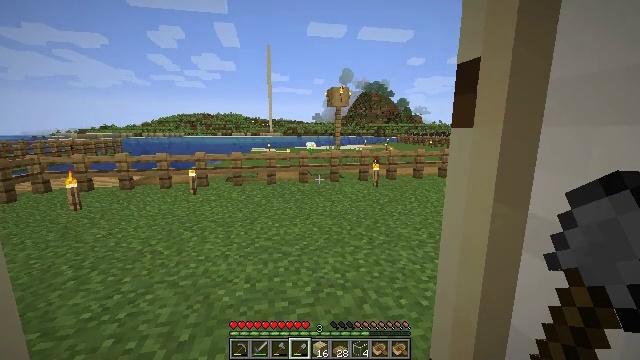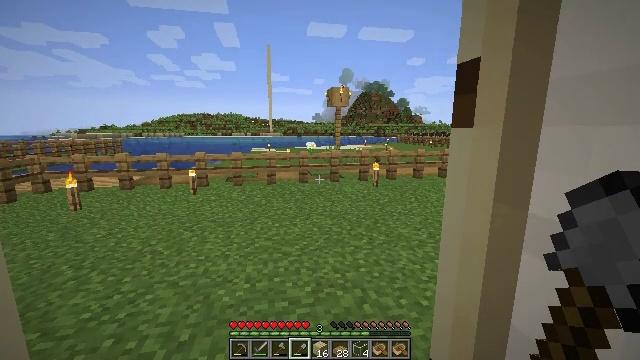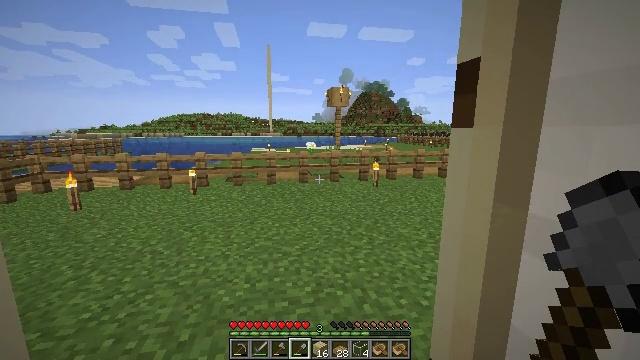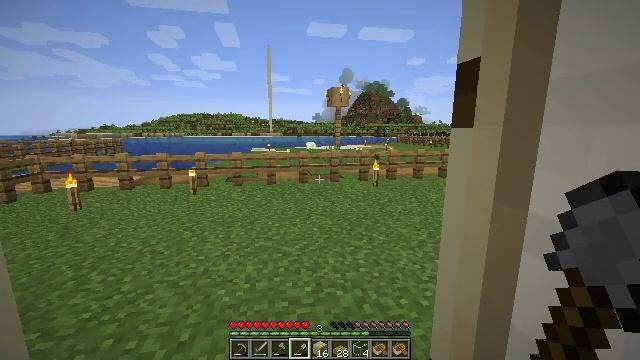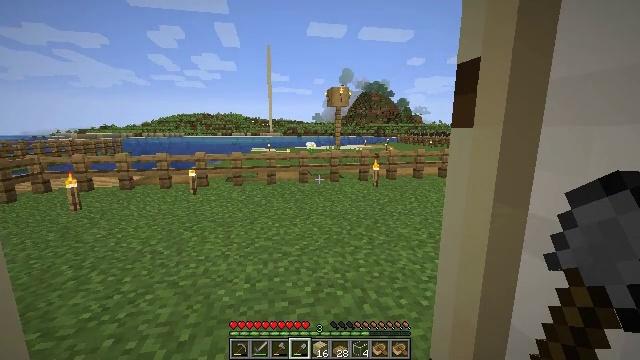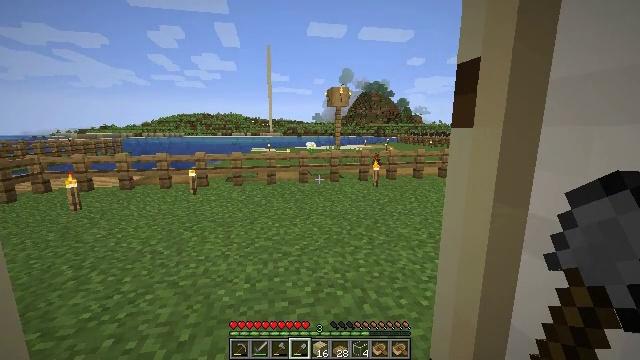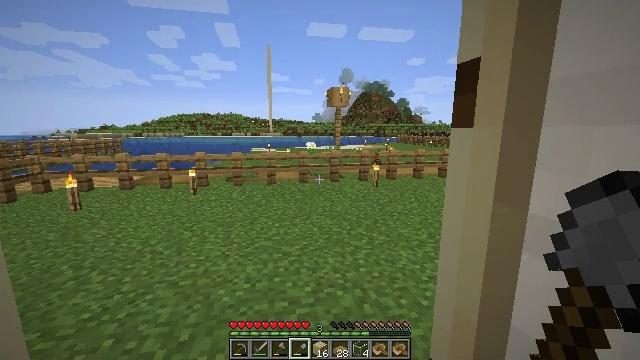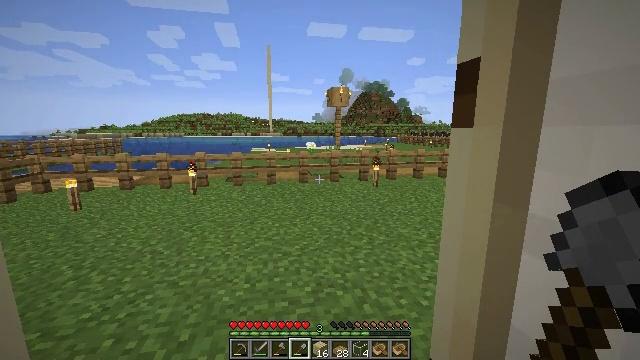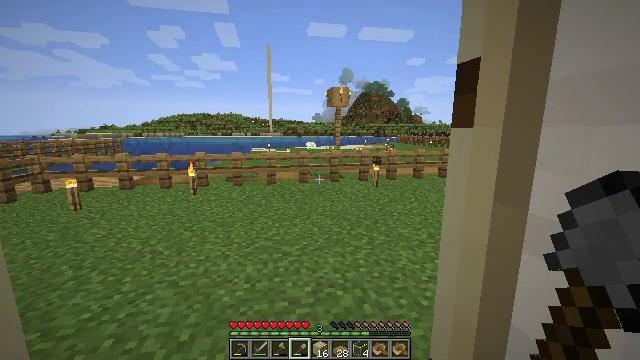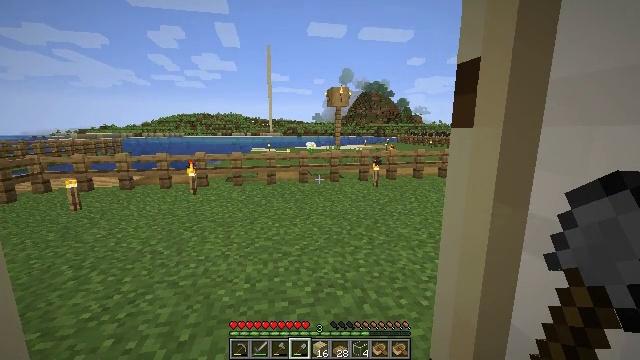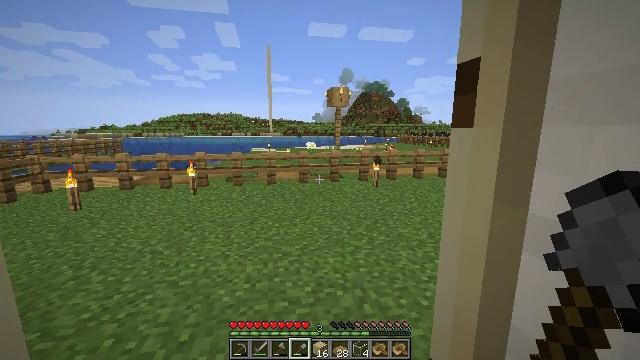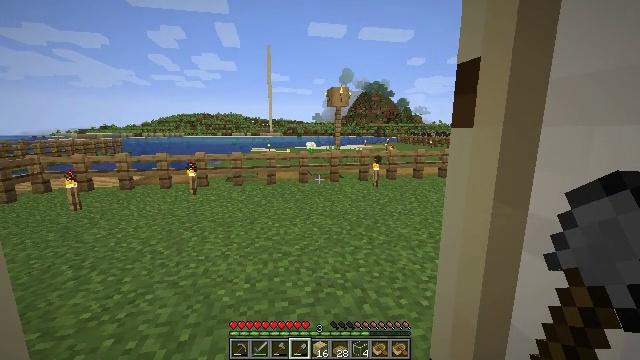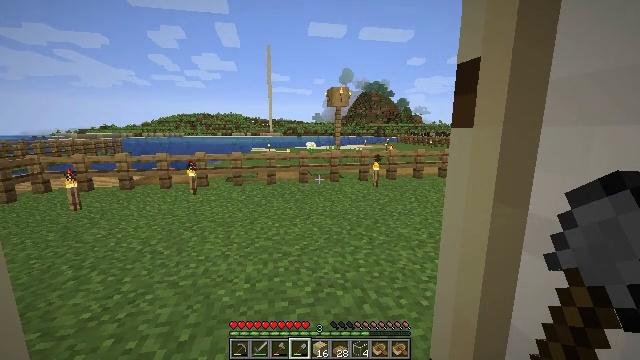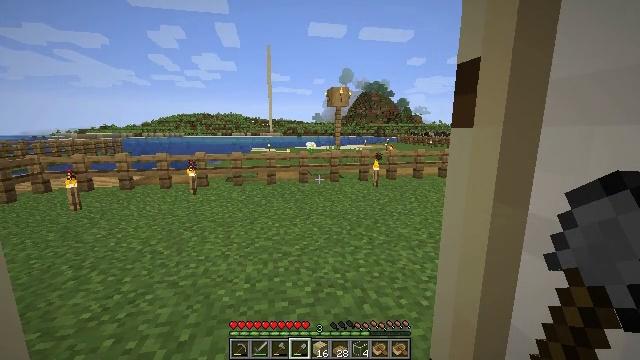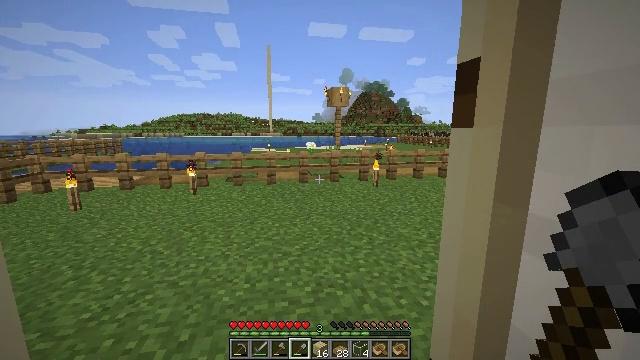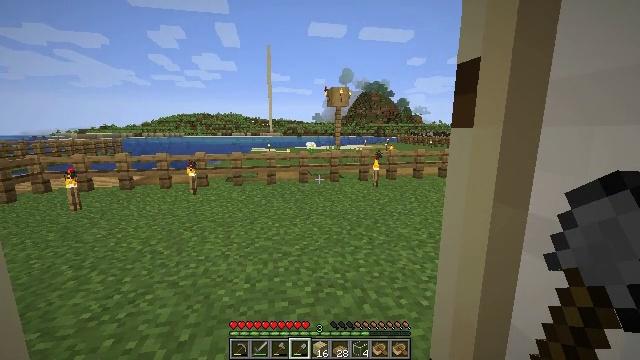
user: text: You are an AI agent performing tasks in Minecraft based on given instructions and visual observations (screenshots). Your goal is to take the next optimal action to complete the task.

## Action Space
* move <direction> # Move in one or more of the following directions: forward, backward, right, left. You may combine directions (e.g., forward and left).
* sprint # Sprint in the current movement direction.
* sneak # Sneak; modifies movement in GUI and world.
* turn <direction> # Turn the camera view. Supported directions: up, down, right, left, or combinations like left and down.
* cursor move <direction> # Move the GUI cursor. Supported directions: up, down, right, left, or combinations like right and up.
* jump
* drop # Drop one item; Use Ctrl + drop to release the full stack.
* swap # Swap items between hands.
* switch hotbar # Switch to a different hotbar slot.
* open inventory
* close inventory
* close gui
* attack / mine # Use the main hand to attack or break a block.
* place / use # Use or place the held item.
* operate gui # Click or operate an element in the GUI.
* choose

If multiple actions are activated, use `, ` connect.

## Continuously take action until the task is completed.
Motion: motion action
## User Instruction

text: Mine planks.
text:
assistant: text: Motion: no_op
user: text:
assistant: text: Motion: no_op
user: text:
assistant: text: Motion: no_op
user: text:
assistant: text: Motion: no_op
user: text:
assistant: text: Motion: no_op
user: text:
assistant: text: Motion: no_op
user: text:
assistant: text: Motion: no_op
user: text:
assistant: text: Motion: no_op
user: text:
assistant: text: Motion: no_op
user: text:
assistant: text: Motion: no_op
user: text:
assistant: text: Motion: no_op
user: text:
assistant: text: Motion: no_op
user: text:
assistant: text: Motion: no_op
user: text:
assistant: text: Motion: no_op
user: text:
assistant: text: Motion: no_op
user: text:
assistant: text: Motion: no_op
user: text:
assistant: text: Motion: no_op
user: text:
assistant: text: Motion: no_op
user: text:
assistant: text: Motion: no_op
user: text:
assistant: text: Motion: no_op
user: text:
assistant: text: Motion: no_op
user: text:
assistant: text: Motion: no_op
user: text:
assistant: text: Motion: no_op
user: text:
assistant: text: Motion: no_op
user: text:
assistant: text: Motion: no_op
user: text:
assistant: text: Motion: no_op
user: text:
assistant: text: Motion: no_op
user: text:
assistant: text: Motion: no_op
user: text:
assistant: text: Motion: no_op
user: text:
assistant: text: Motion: no_op